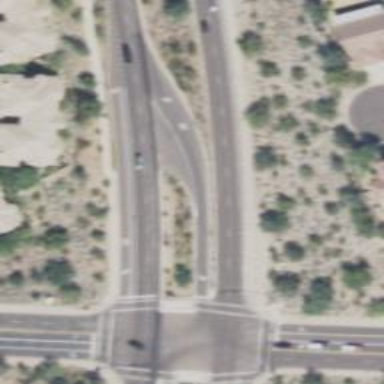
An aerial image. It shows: Secondary link road with asphalt surface.